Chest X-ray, AP view. Patient: 62 years old, sex F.
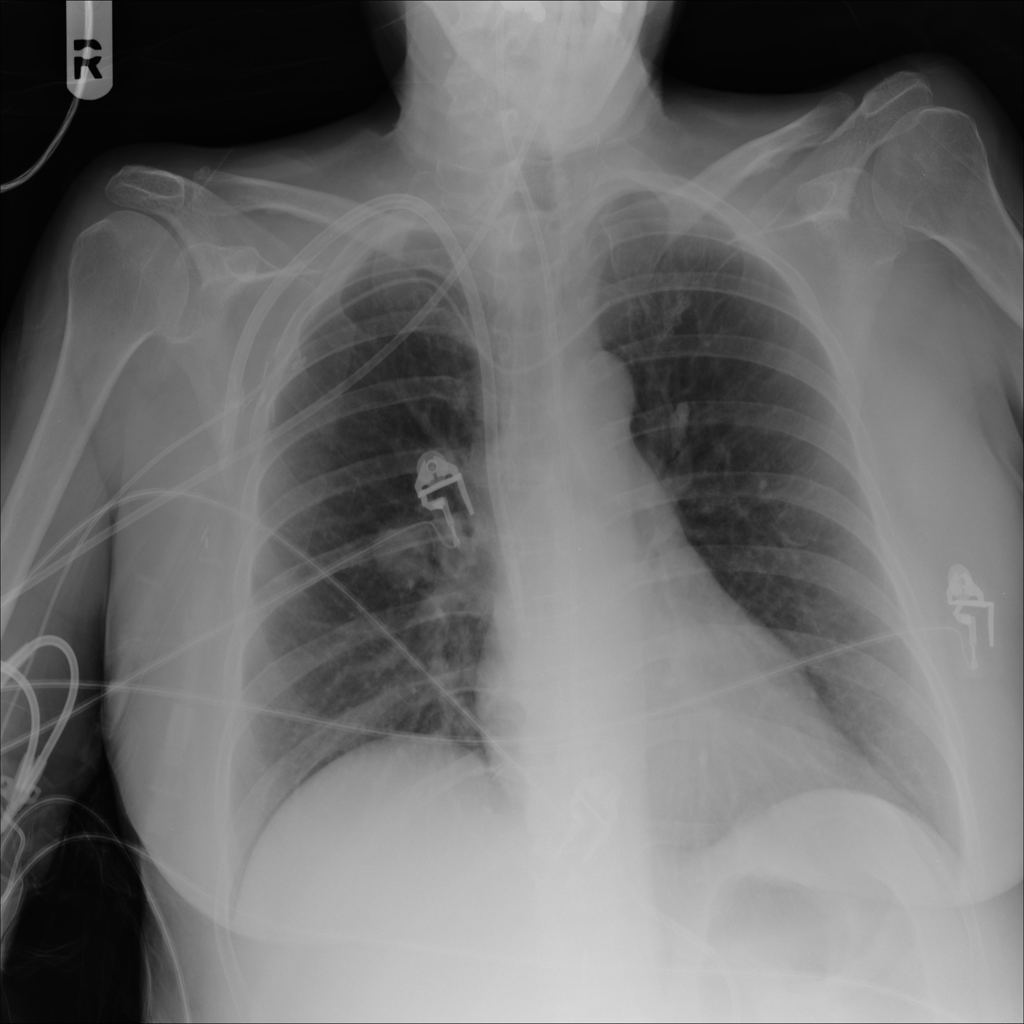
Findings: Nodule